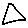
Label: triangle